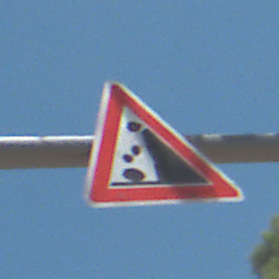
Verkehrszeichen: SteinschlagRechts
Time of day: Midday
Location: Outdoor (Nature)
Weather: Clear
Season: NotSpecified
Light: Natural